Question: I am trying to implement using Images.xcassets into a project I am working on. From what I understand I can just put all the different sized images for different devices in there and then call [UIImage imageNamed:@"name_of_image_set"] and it will return the correct image for the device I am working on.
It seems to be pulling the correct image for everything except the iPhone 5/5s/5c with the 4" screen. For that screen size it gives me the image for the @2x iPhone with the 3.5" screen.

Here is the json that is included in the folder with the images.
'''
{
"images" : [
{
"idiom" : "iphone",
"scale" : "1x",
"filename" : "bg.png"
},
{
"idiom" : "iphone",
"scale" : "2x",
"filename" : "bg@2x.png"
},
{
"idiom" : "iphone",
"filename" : "bg-568h@2x.png",
"subtype" : "retina4",
"scale" : "2x"
},
{
"idiom" : "ipad",
"scale" : "1x",
"filename" : "bg~ipad.png"
},
{
"idiom" : "ipad",
"scale" : "2x",
"filename" : "bg@2x~ipad.png"
}
],
"info" : {
"version" : 1,
"author" : "xcode"
}
}
'''
Everything seems to be in order, am I just misunderstanding how xcassets are supposed to work?
Thanks
Joel Bell
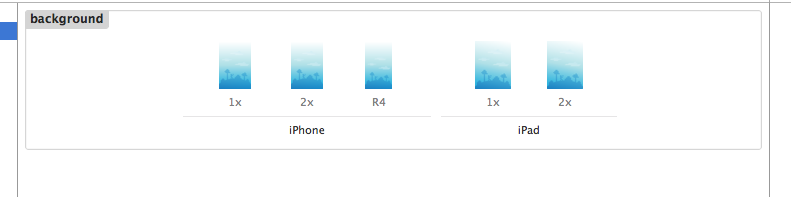
Answer: I came across this problem and the issue seems to be targeting iOS versions lower than 7.0
The solution for me was to create a separate image set with a single @2x image on it and instantiate the correct one programmatically by detecting the iPhone screen size in code like done <URL>
Related:
<URL>